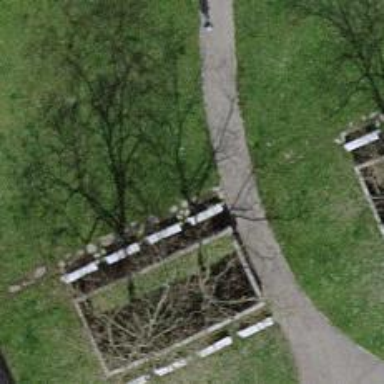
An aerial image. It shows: Bench for seating.